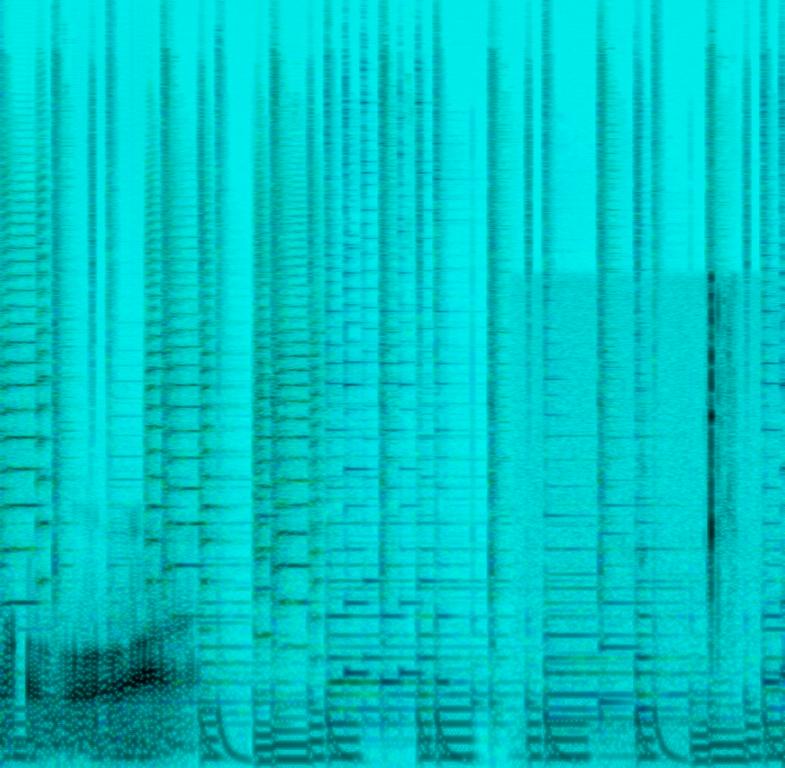
This song contains digital drums playing a simple groove along with two guitars. One strumming chords along with the snare the other one playing a melody on top. An e-bass is playing the footnote while a piano is playing a major and minor chord progression. A trumpet is playing a loud melody alongside the guitar. All the instruments sound flat and are being played by a keyboard. There are little bongo hits in the background panned to the left side of the speakers. Apart from the music you can hear eating sounds and a stomach rumbling. This song may be playing for an advertisement.